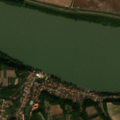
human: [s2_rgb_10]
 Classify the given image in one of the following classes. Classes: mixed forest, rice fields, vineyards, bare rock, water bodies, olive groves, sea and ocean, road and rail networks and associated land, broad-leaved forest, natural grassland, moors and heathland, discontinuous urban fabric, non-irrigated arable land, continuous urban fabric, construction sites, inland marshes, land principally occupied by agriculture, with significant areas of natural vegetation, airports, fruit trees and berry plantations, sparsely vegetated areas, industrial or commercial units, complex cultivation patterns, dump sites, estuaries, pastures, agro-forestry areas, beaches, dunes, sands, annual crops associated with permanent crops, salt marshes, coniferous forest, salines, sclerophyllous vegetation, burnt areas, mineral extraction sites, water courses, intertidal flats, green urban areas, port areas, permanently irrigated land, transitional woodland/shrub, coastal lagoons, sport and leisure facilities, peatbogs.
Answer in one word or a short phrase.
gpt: discontinuous urban fabric, green urban areas, non-irrigated arable land, complex cultivation patterns, land principally occupied by agriculture, with significant areas of natural vegetation, broad-leaved forest, transitional woodland/shrub, water courses